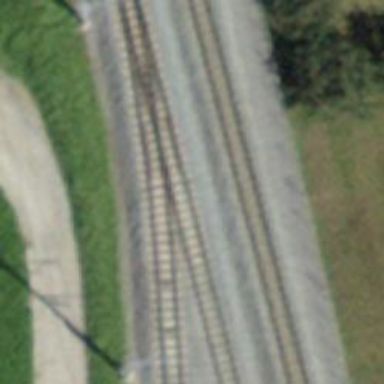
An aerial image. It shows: Narrow-gauge railway yard with electrified tracks using contact line.